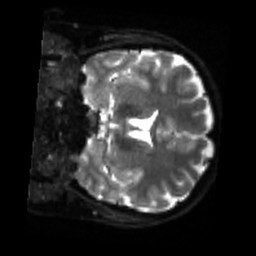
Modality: sbref
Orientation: coronal
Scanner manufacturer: siemens
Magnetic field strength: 3 T
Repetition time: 4 s
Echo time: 0.0594 s